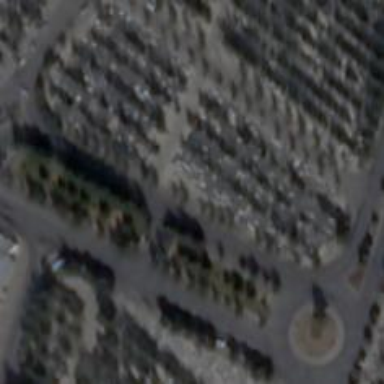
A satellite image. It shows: Cemetery.